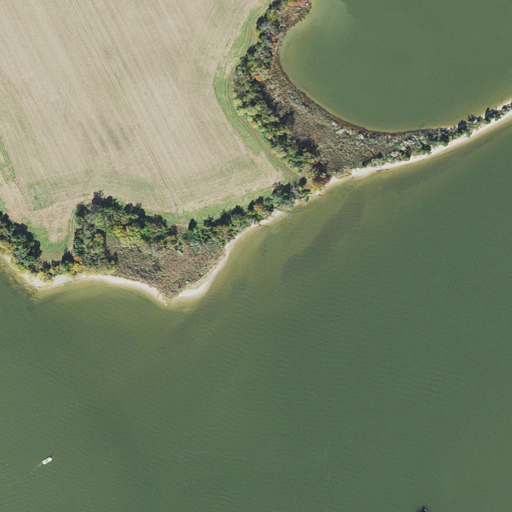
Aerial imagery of cape in Maryland named Martin Point containing open water, cultivated crops, herbaceous wetlands, woody wetlands, and barren land